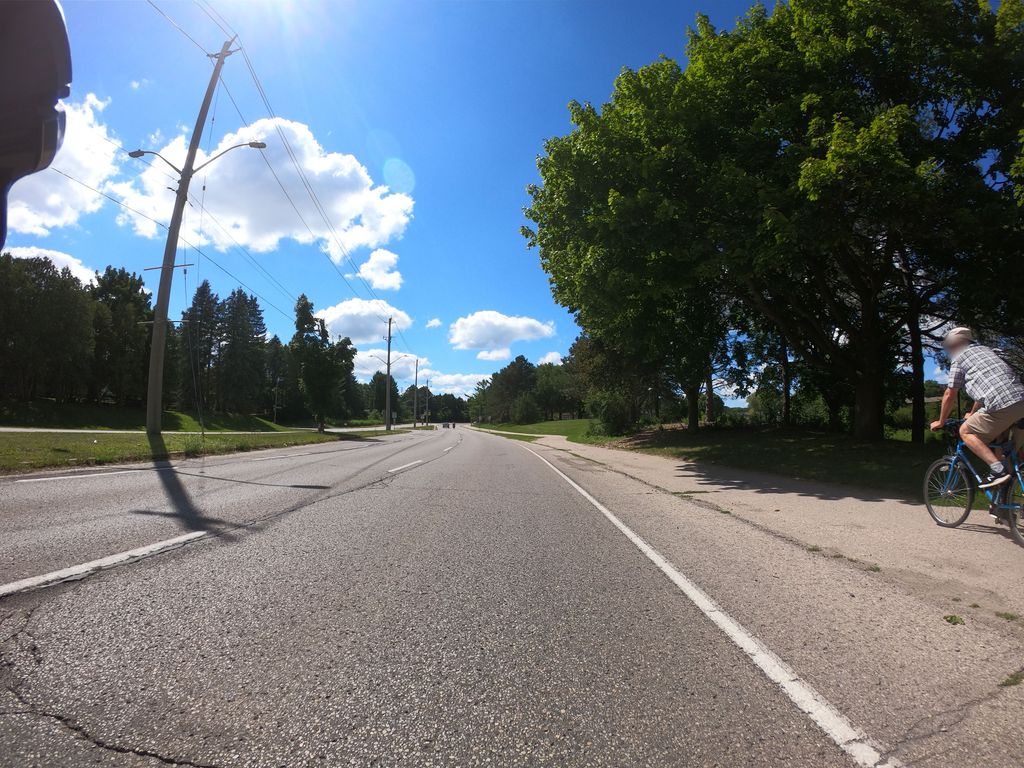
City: kitchener-waterloo